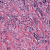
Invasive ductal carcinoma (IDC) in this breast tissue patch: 1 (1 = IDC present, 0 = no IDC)